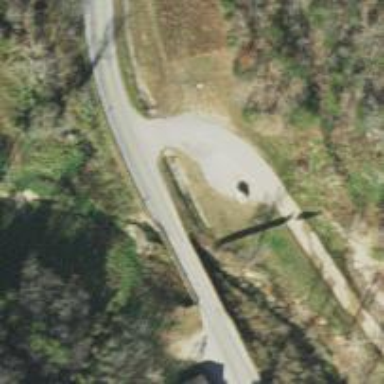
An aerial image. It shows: Primary highway passing over bridge with beam structure.